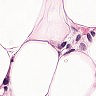
Metastatic tissue present: yes